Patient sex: M
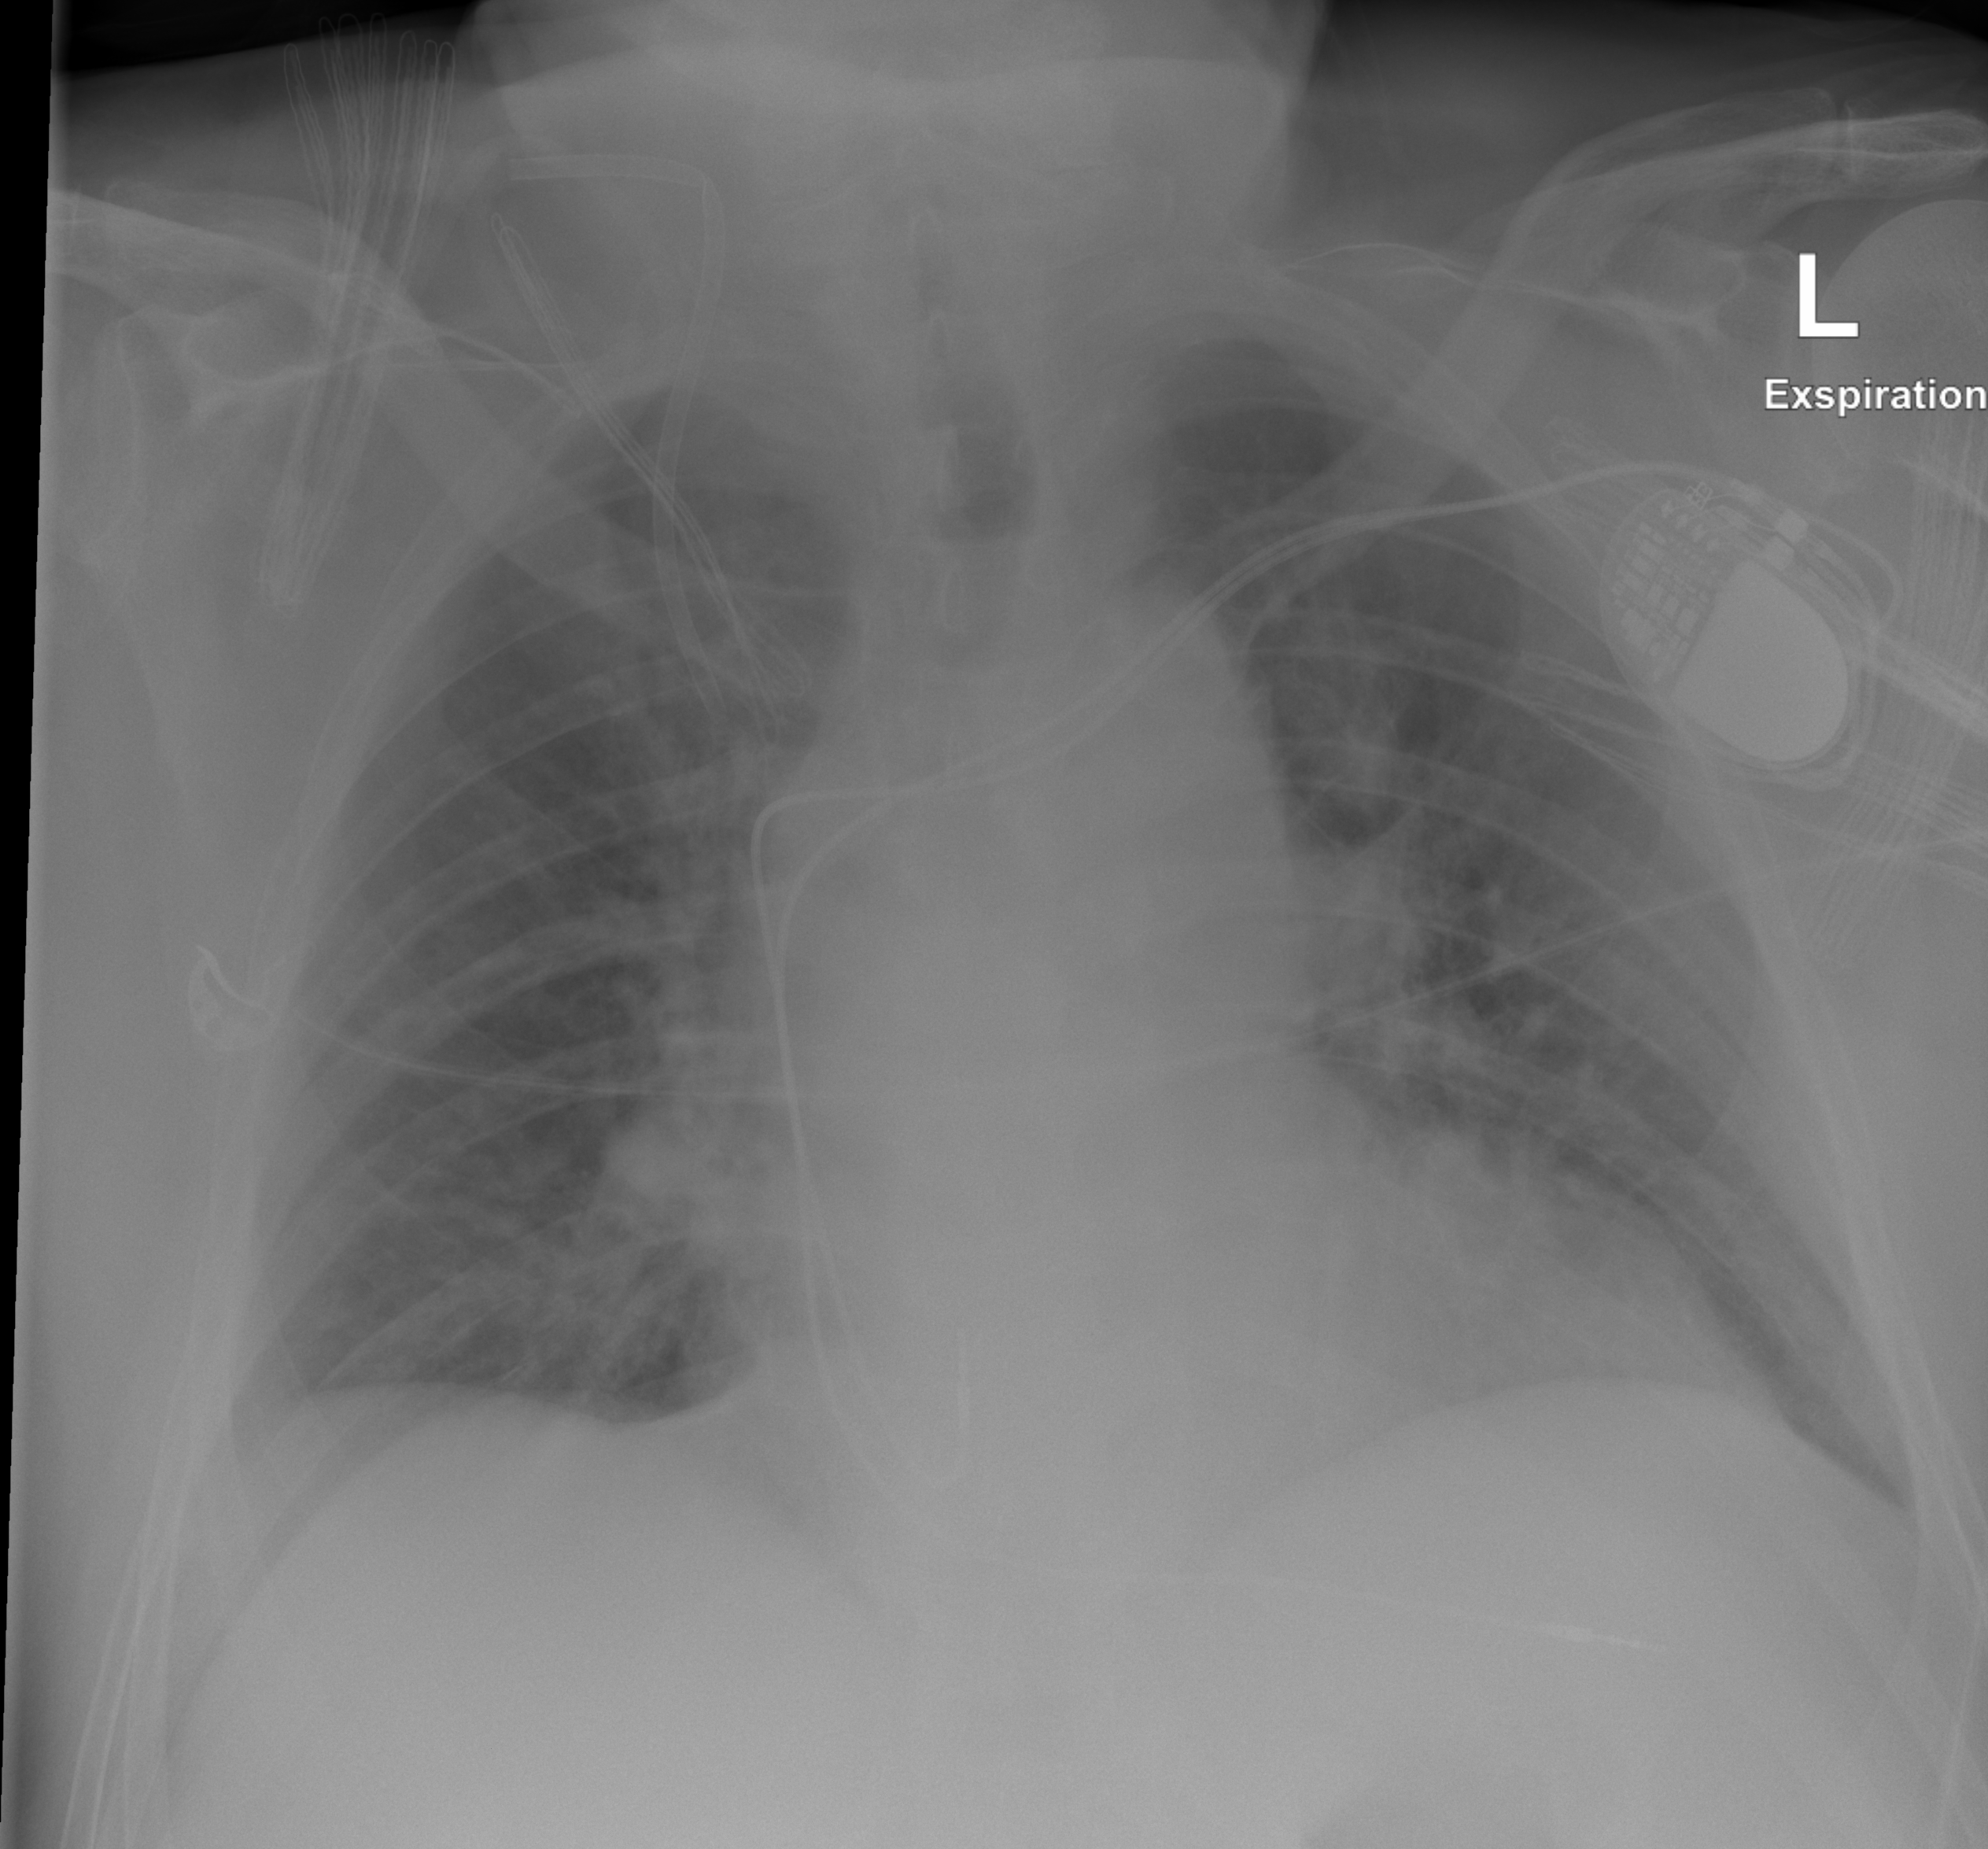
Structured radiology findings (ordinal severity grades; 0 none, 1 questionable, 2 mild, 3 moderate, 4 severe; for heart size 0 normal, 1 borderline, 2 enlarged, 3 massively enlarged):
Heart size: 2
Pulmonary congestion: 1
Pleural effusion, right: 0
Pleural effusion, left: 0
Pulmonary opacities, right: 1
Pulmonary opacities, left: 1
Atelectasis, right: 1
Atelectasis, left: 1